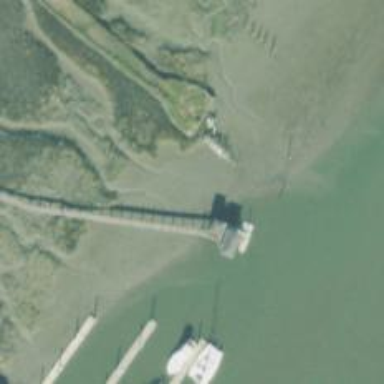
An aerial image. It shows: Man-made pier.